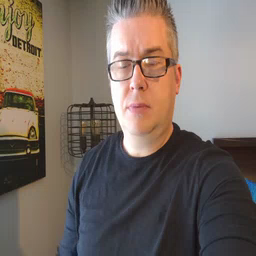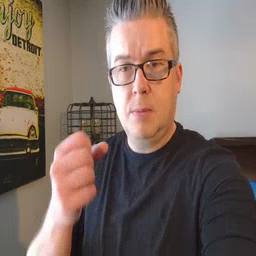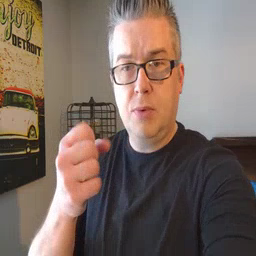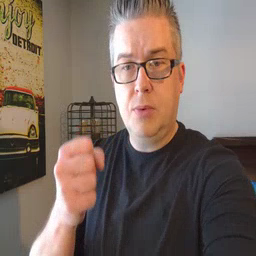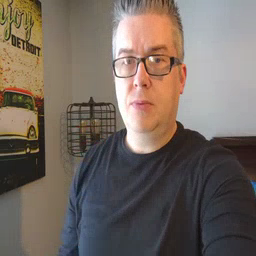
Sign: milk